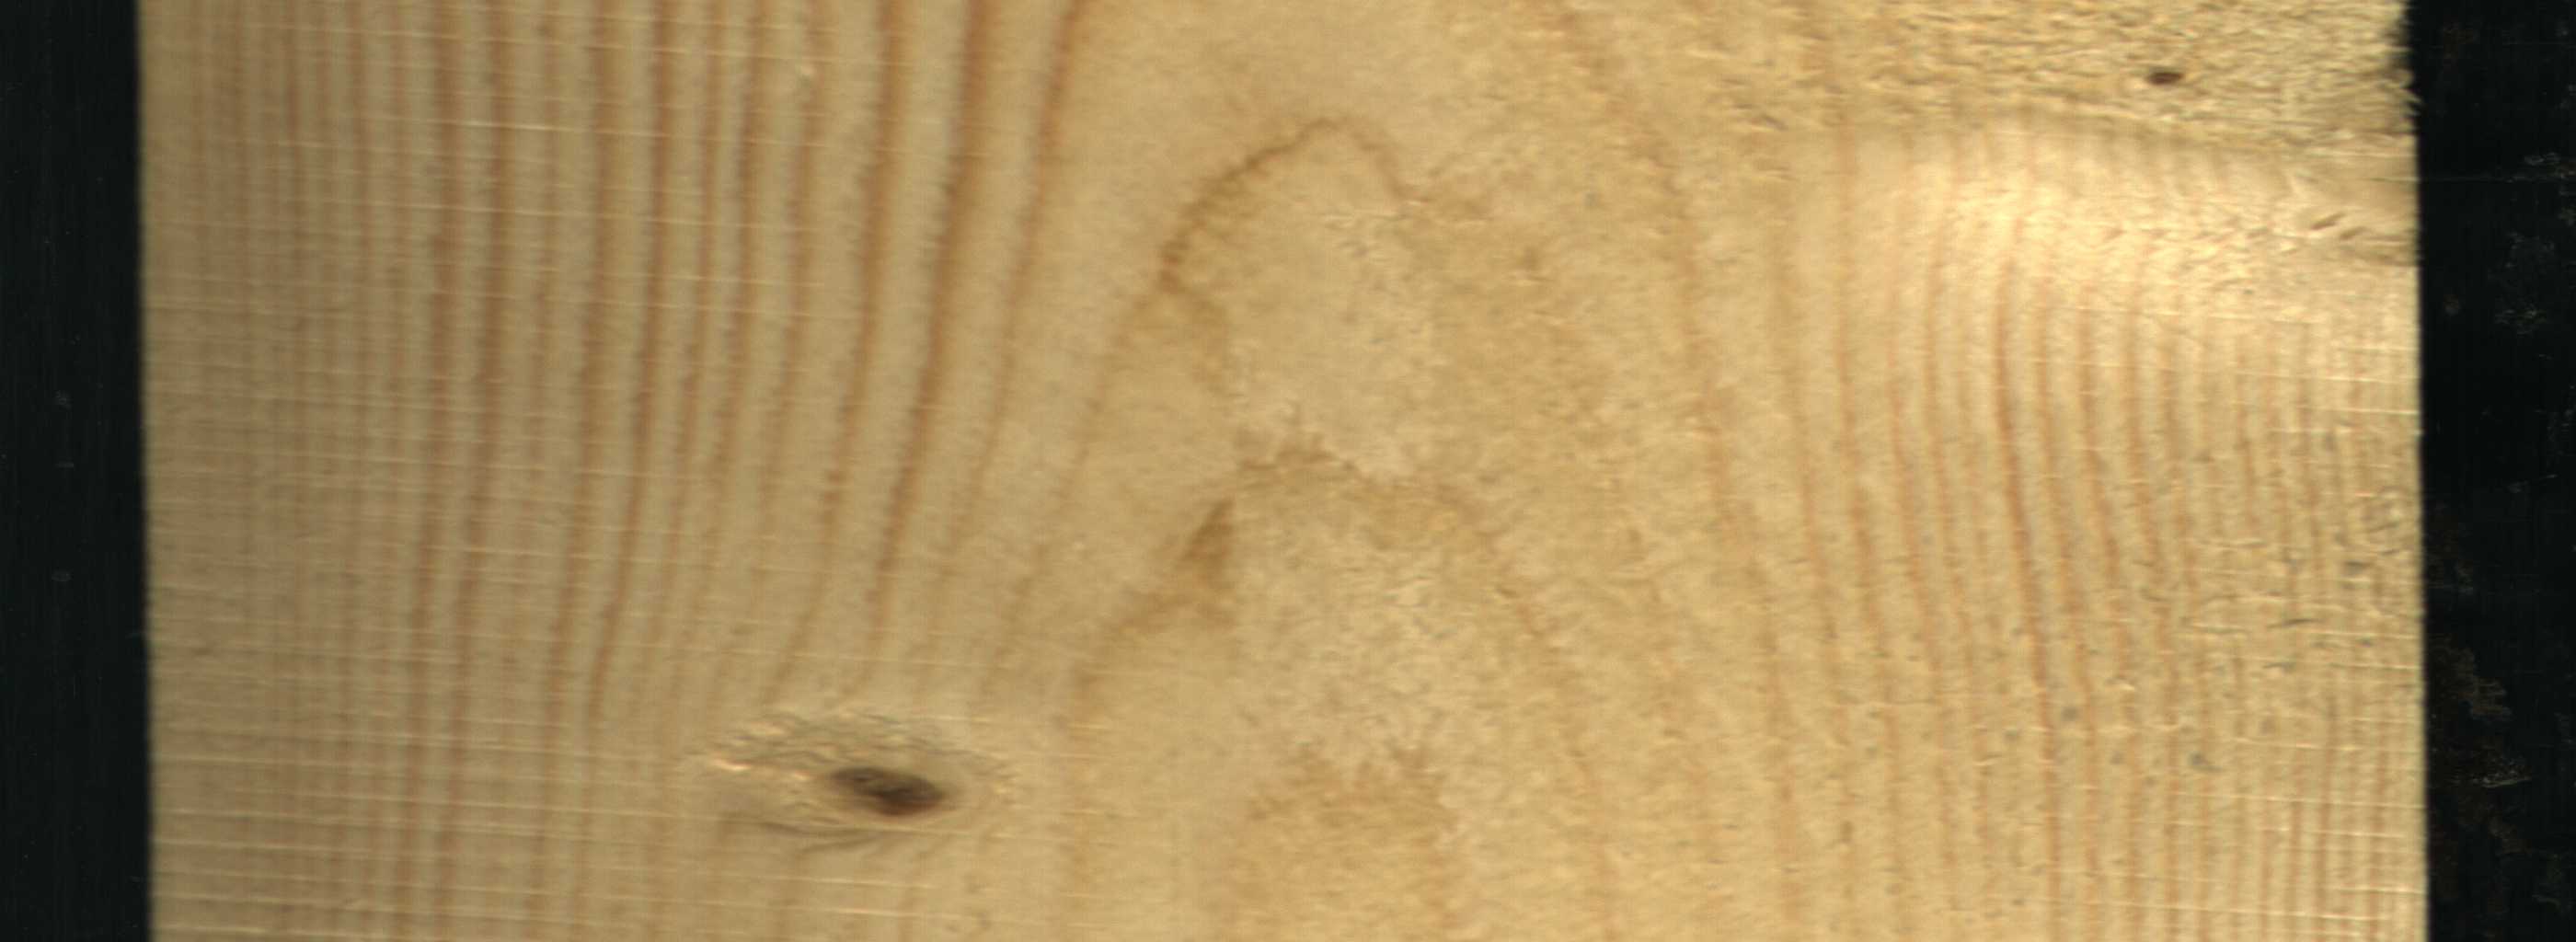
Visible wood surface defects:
Live_Knot
Live_Knot